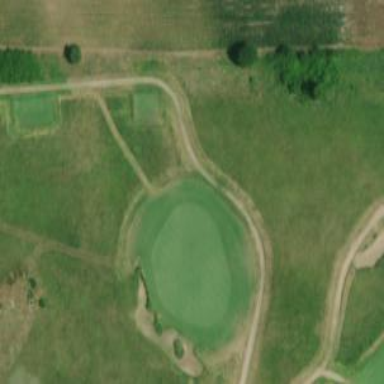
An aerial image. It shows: Golf fairway in the image.